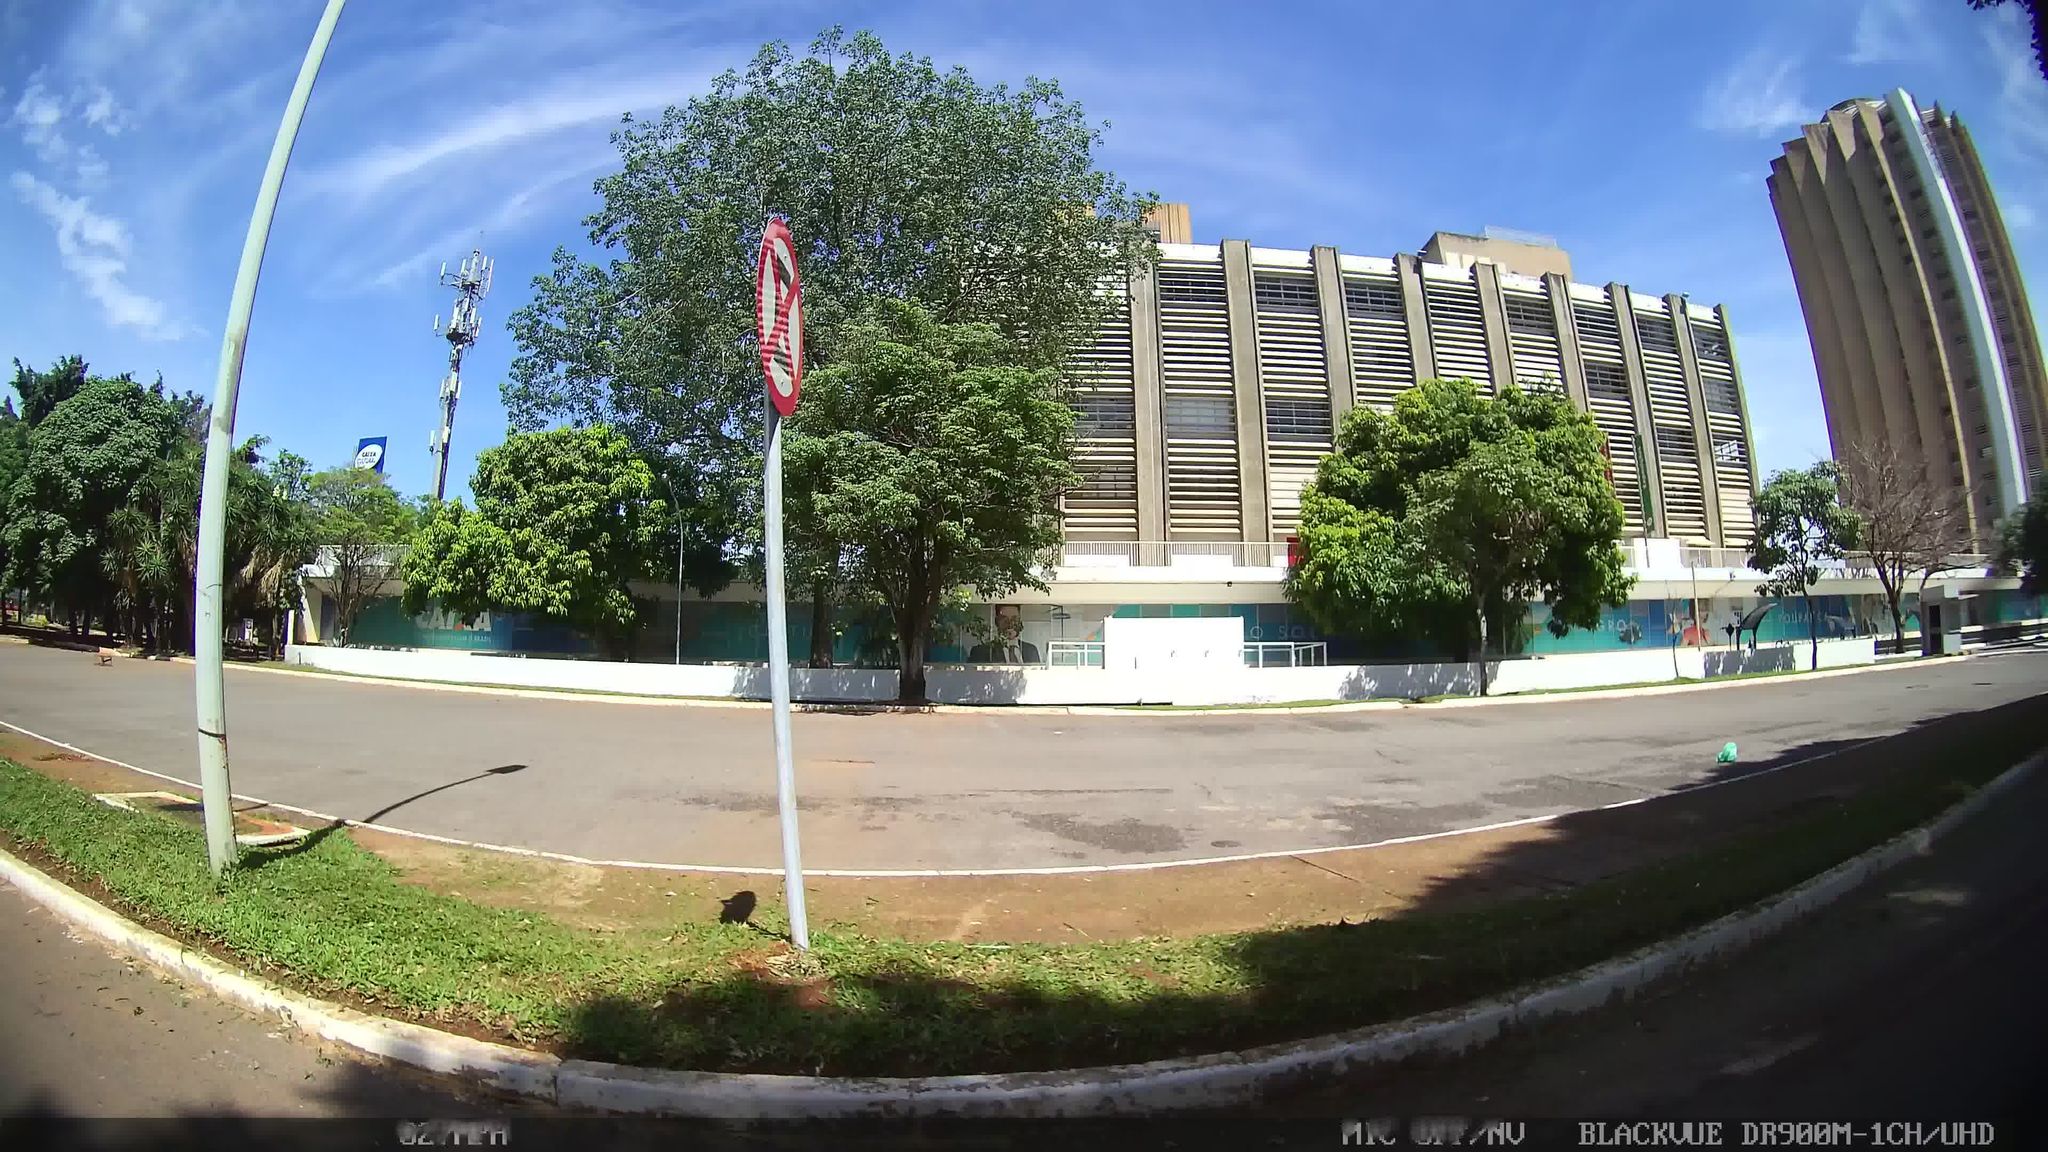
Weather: clear
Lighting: day
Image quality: good
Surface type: cycling surface
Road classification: tertiary
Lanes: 3
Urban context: urban centre
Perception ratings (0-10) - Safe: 2.95, Lively: 7.4, Beautiful: 4.91, Boring: 6.47, Depressing: 5.93, Wealthy: 6.8